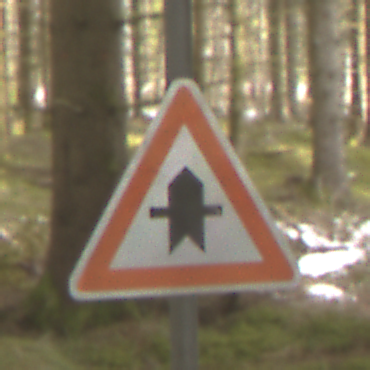
Verkehrszeichen: Vorfahrt
Umgebung: Outdoor, Nature
Tageszeit: MorningAfternoon
Wetter: Overcast
Licht: Natural
Jahreszeit: Winter
Kontrast: LowContrast